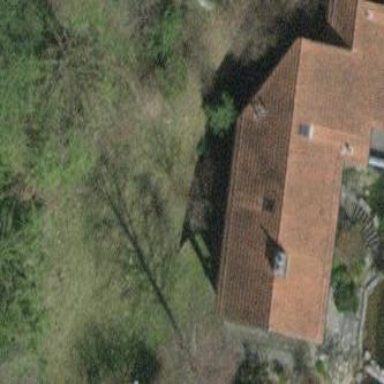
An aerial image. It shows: Detached building.